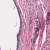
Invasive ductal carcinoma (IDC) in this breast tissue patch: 0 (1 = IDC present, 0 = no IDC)